Question: I stuck in problem. When i put break point and show value of nsdate object, it shows correct but when i print it in NSLog() it display other time.
code:
'''
NSDateFormatter *f = [[NSDateFormatter alloc] init];
[f setDateFormat:@"yyyy-MM-dd HH:mm:ss"];
[f setLocale:[[NSLocale alloc] initWithLocaleIdentifier:@"en_US"]];
NSDate *startDate = [f dateFromString:@"2014-01-17 15:30:00"];
NSLog(@"tim %@",startDate);
'''
Image of breakpoint in xcode

nslog o/p:
'''
2014-01-17 11:27:08.348 APP[596:a0b] tim 2014-01-17 10:00:00 +0000
'''
Is it normal behaviour or bug of xcode?
I am creating 'LocalNotification' based app so i want to use this as global time, so if my local is different it should be fire at i.e. '2014-01-17 15:30:00' , thats all.
As per answers and comment so use timezone so what is difference of and , because i have set nslocal to en_US.?
if i use defaults it will not let me problem?? i have fire localnotification at some perticuler time in all contry , so may it affect of time of call local notification?
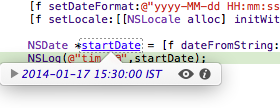
Answer: Just add this before logging the startDate:
'''
NSLocale* local = [NSLocale currentLocale];
'''
And the use the following log:
'''
NSLog(@"time: %@", [startDate descriptionWithLocale: local]);
'''
'''
-(NSDate *) getLocalTimeFrom:(NSDate *)UTCTime
{
NSTimeZone *tz = [NSTimeZone defaultTimeZone];
NSInteger seconds = [tz secondsFromGMTForDate: UTCTime];
return [NSDate dateWithTimeInterval: seconds sinceDate: UTCTime];
}
-(NSDate *) toGlobalTimeFrom:(NSDate *)localTime
{
NSTimeZone *tz = [NSTimeZone defaultTimeZone];
NSInteger seconds = -[tz secondsFromGMTForDate: localTime];
return [NSDate dateWithTimeInterval: seconds sinceDate: localTime];
}
'''